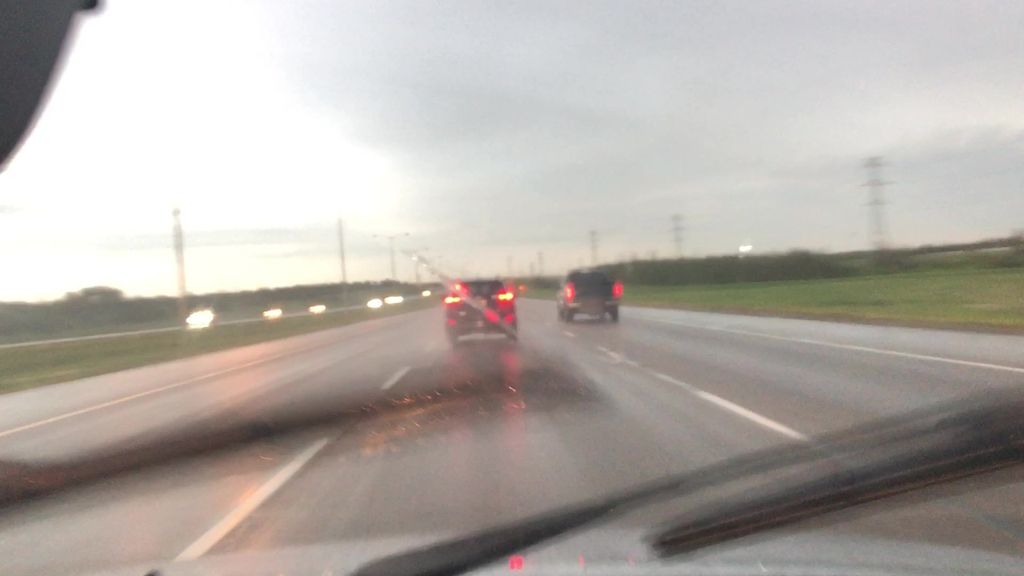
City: edmonton